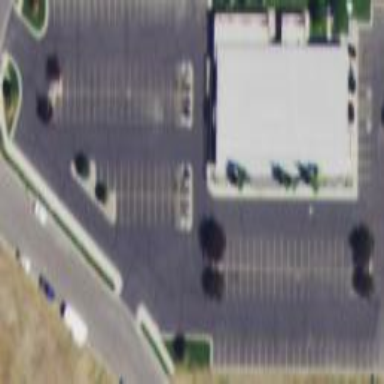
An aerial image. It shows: Parking area with surface.